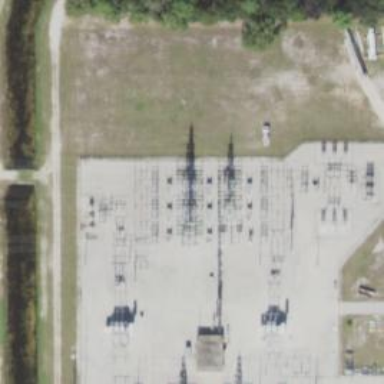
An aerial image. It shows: Switch used for power control.